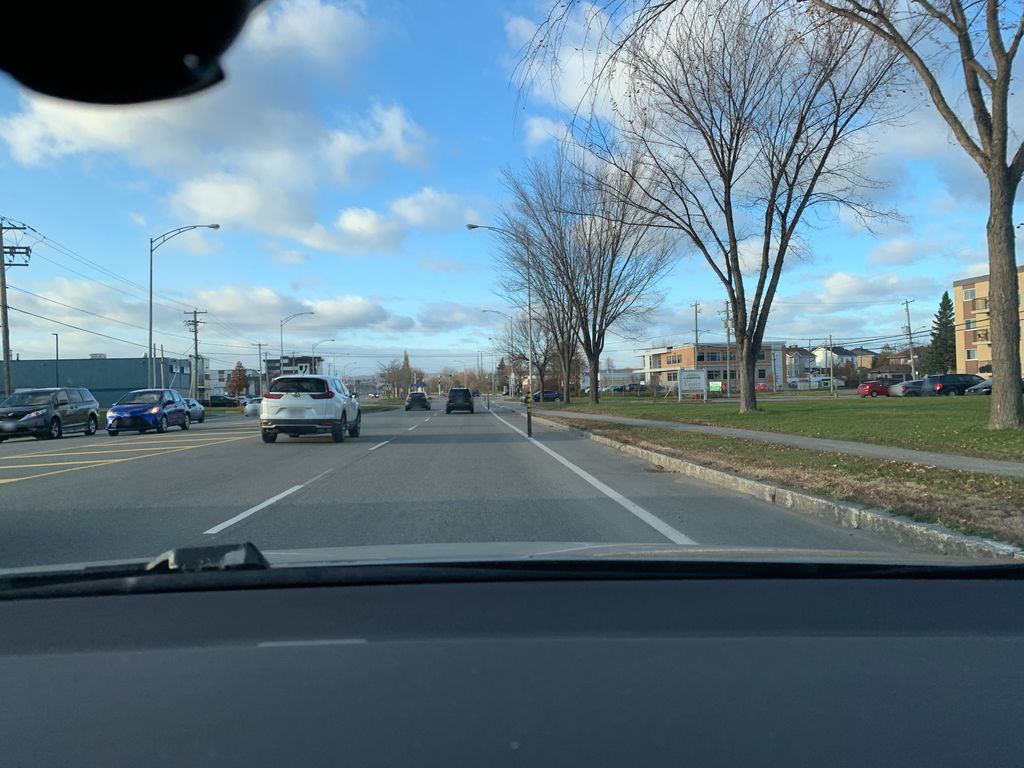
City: quebec_city